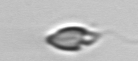
Label: Katodinium_or_Torodinium